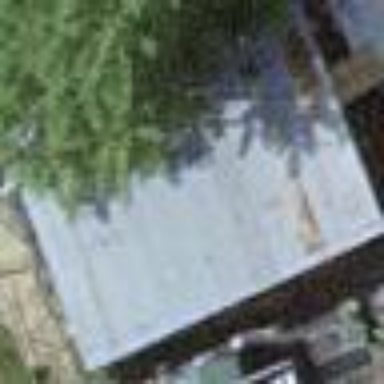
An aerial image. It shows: Hut.